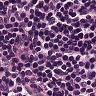
Metastatic tissue present: no